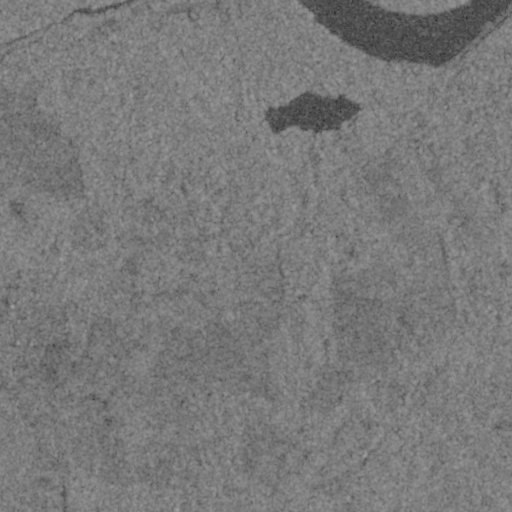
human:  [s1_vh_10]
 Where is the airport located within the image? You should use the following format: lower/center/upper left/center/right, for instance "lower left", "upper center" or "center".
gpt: The airport is located in the lower left of the image.
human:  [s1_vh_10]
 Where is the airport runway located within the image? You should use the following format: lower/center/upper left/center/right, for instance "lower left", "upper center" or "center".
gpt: The airport runway is located in the lower left of the image.
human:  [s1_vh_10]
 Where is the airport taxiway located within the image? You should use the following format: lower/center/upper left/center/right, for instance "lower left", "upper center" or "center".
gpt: The airport taxiway is located in the lower left of the image.
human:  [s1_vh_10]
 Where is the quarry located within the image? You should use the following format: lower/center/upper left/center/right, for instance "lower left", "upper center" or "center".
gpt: There is no quarry in the image.

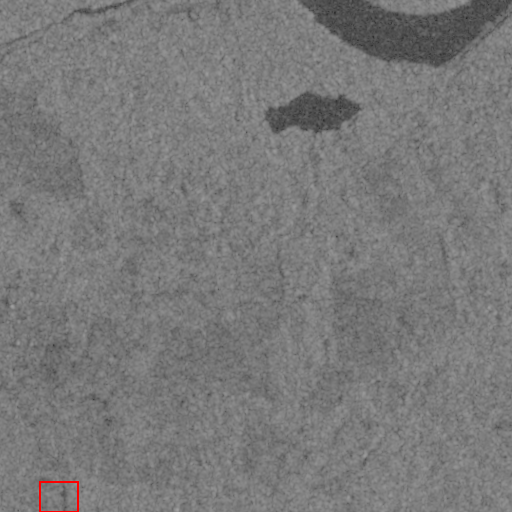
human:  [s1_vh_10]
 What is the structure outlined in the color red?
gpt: The structure outlined in red is an airport.
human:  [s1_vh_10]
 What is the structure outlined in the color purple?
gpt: There is no purple outline.